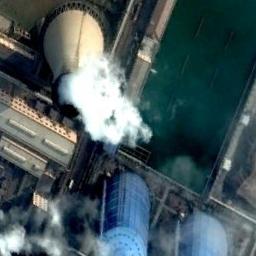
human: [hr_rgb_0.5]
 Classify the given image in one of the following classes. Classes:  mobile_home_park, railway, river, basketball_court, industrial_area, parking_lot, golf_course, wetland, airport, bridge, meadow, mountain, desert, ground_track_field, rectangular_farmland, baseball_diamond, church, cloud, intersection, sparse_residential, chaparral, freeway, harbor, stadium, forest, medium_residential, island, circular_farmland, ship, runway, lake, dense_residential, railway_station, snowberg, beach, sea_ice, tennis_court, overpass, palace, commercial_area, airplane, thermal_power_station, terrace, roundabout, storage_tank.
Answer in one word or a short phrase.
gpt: thermal_power_station